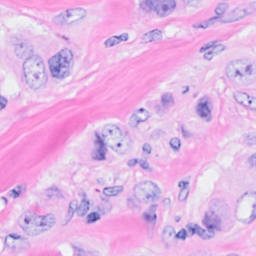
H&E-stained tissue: Breast